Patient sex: M
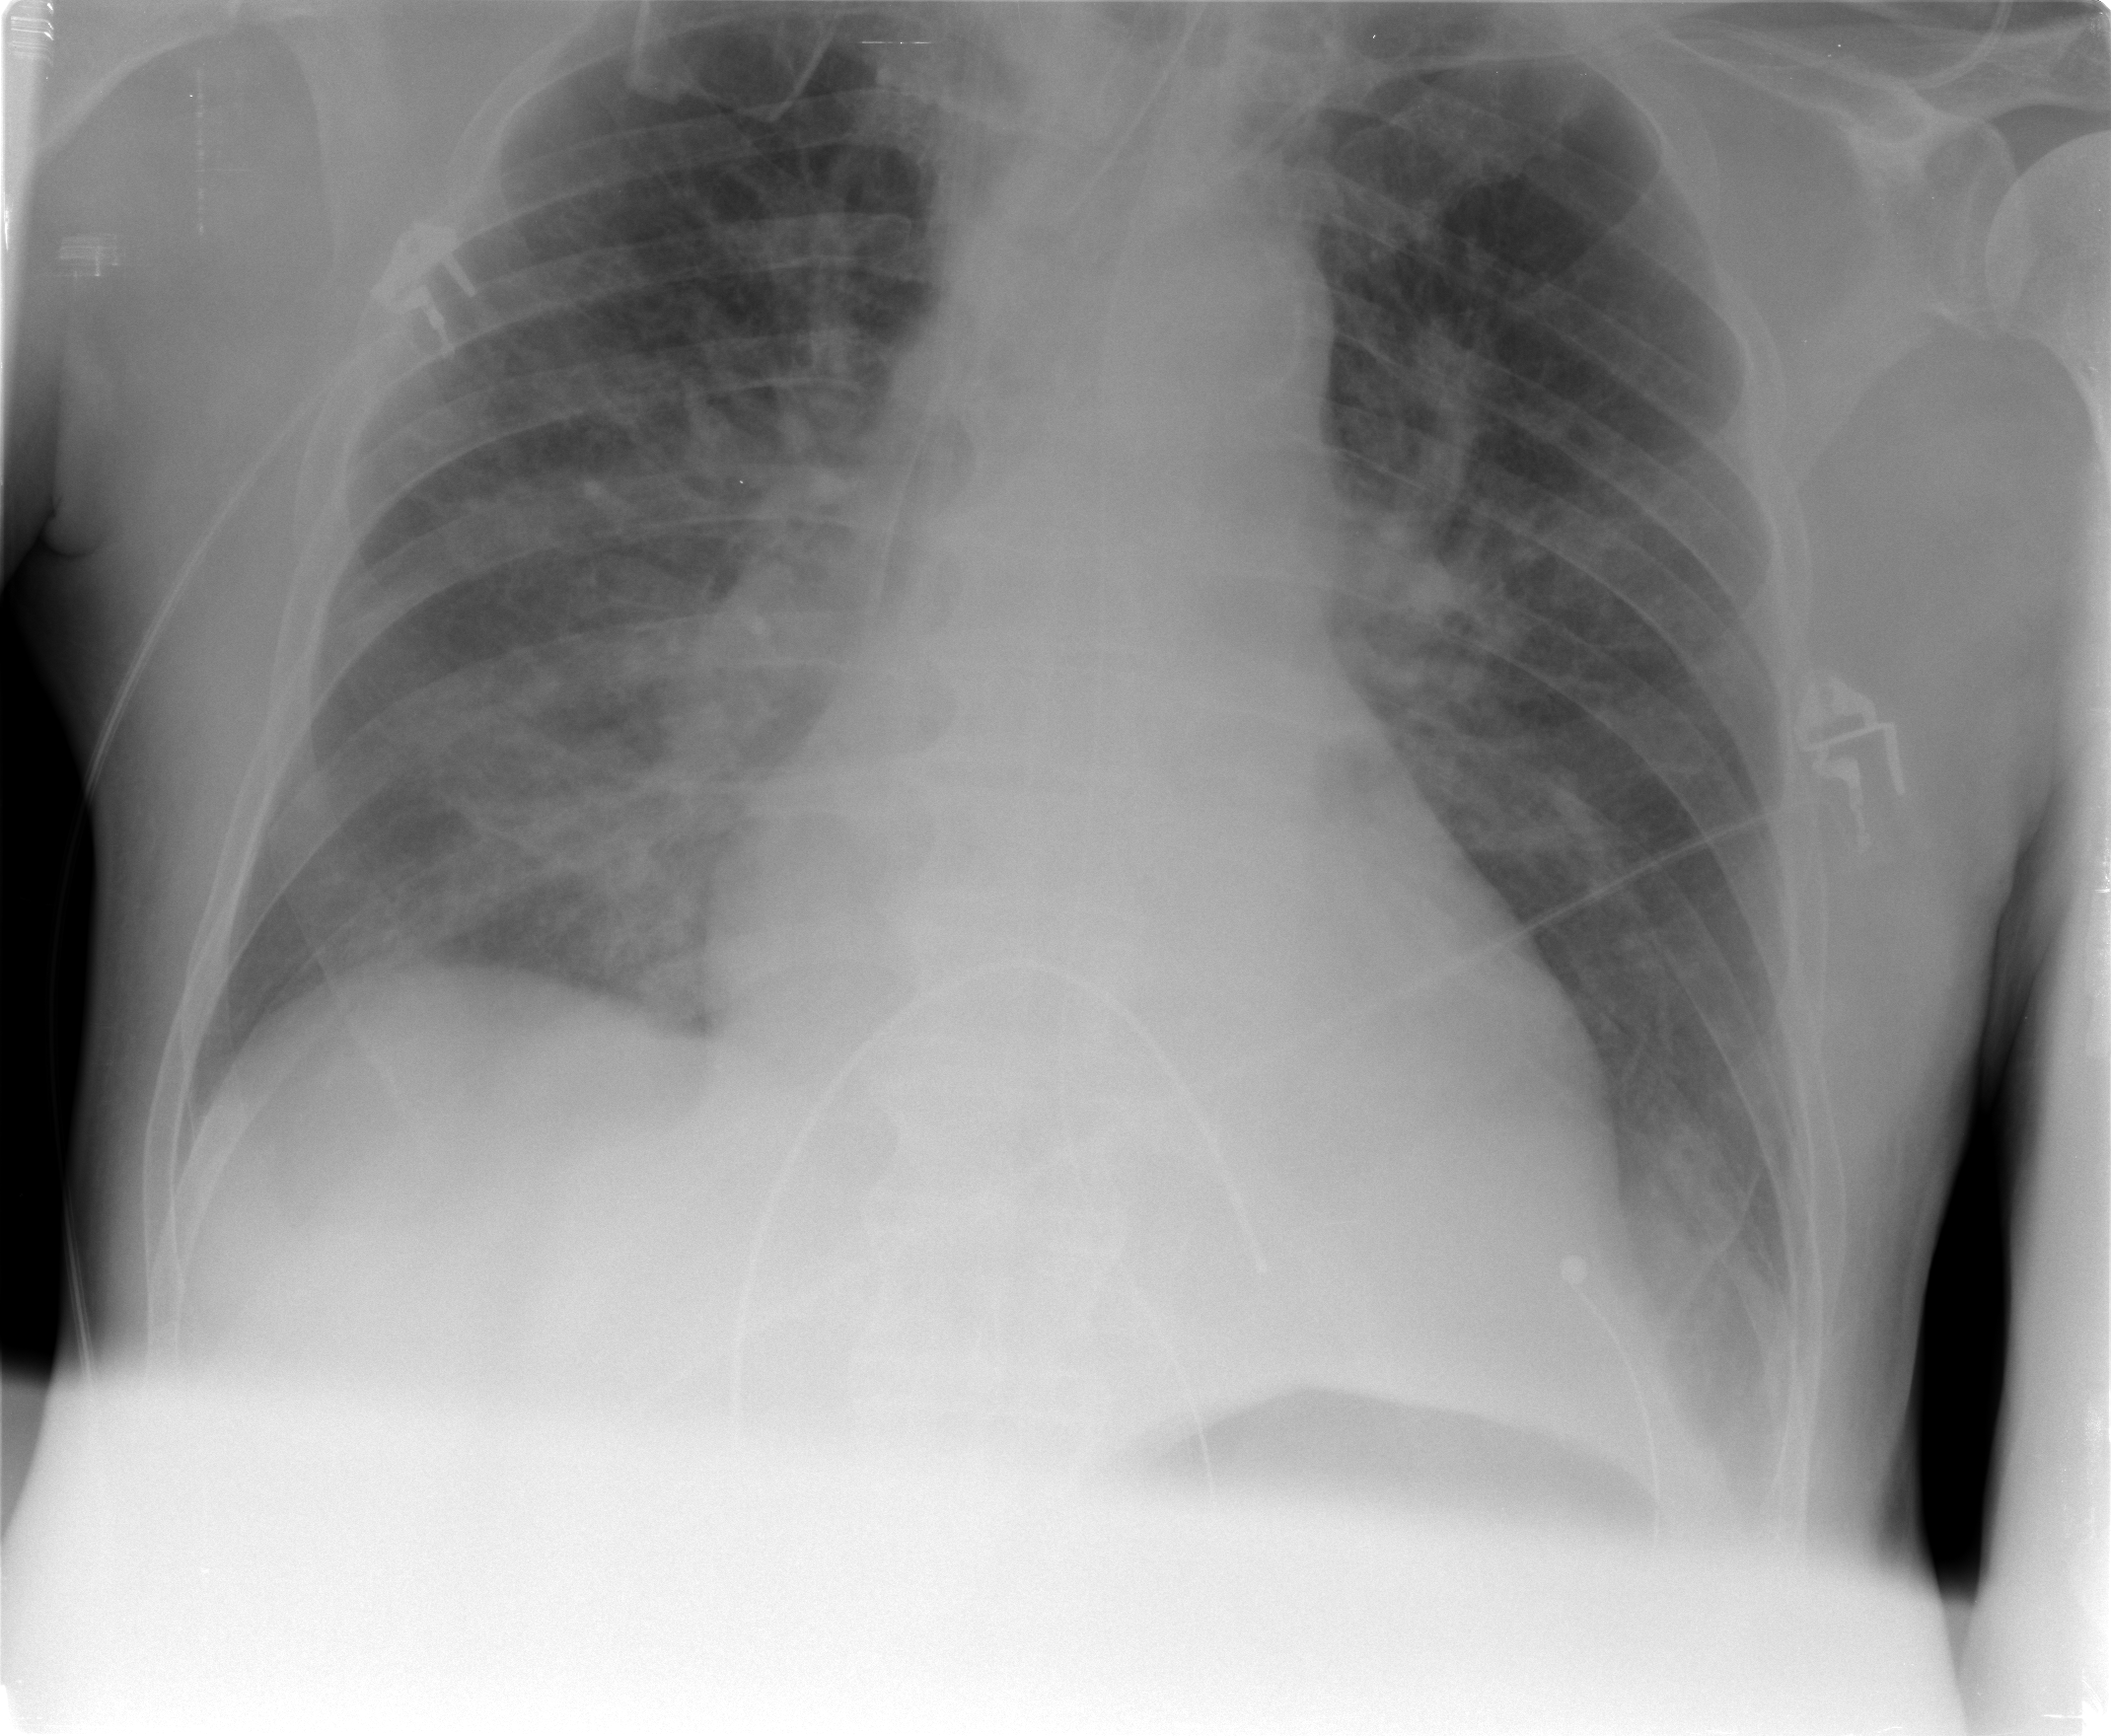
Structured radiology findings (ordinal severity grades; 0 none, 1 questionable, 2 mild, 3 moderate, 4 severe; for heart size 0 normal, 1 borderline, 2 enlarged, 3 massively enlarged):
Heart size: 1
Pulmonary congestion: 0
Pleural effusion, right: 0
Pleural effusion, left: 0
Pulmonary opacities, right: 0
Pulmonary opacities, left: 0
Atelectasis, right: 2
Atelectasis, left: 2